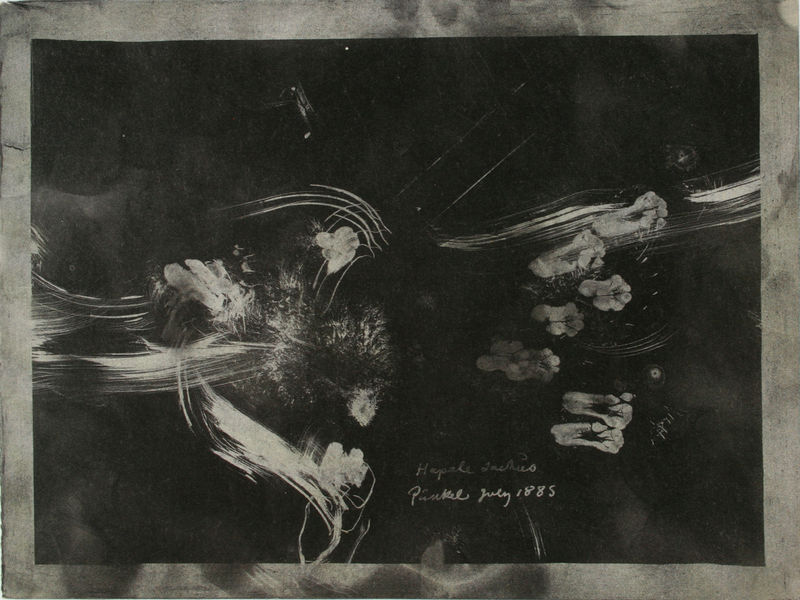
Titel: Rußabdruck von Affenpfoten (Pinkel)
Künstler: Gabriel von Max
Standort: Nürnberg
Institution: Germanisches Nationalmuseum
Schlagwörter: dunkel, feder, vogel, blumen, schwarz, weiss, alt, rahmen, signatur, affe, fell, schrift, düster, spuren, abstrakt, pfoten, jahreszahl, katze, schwarz-weiss, text, gespenst, krallen, photo, negativ, geflügel, verwischt, dynamisch, pinselstriche, hahn, postkarte, fahrer, unheimlich, abdruck, kleckse, kratzer, affen, beschriftet, verzerrt, pinselspuren, grau schwarz, verschmiert, fußabdrücke, abdrücke, 1885, july, tierspuhr